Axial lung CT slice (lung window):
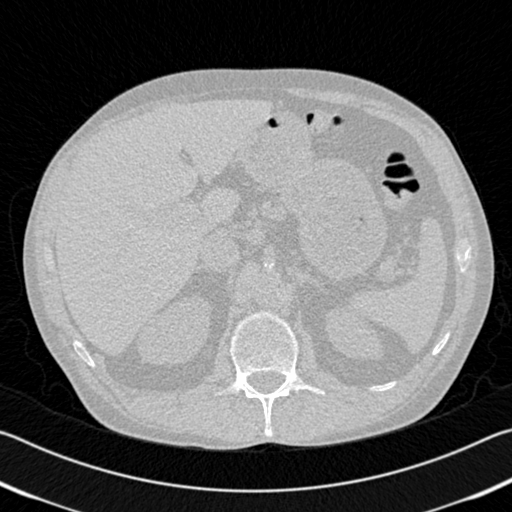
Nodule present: no